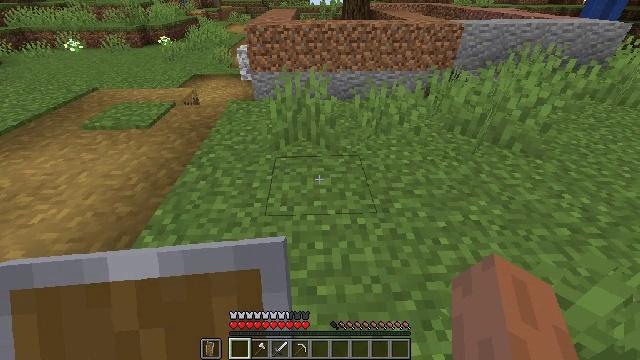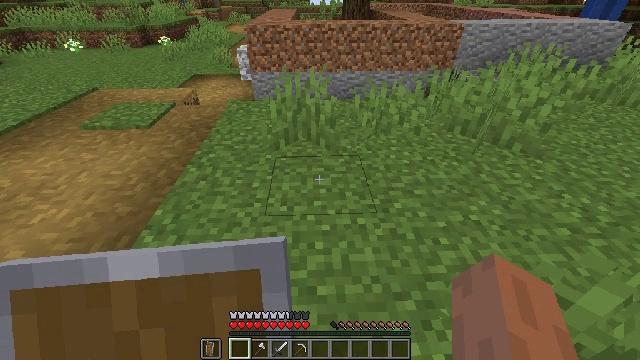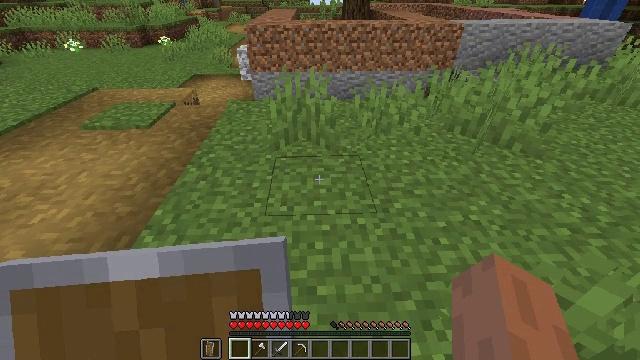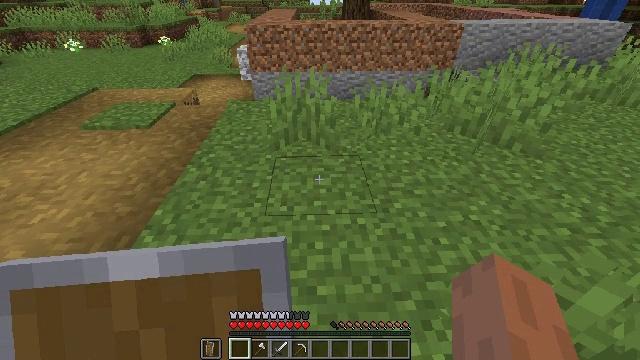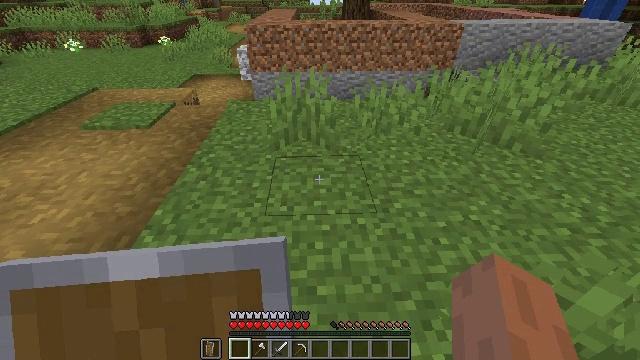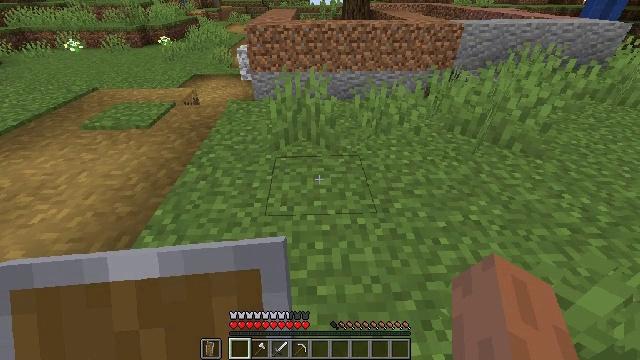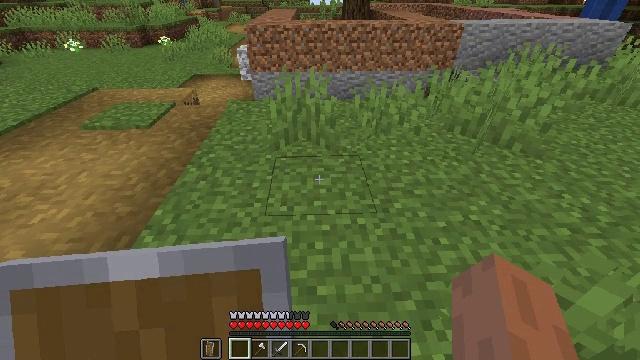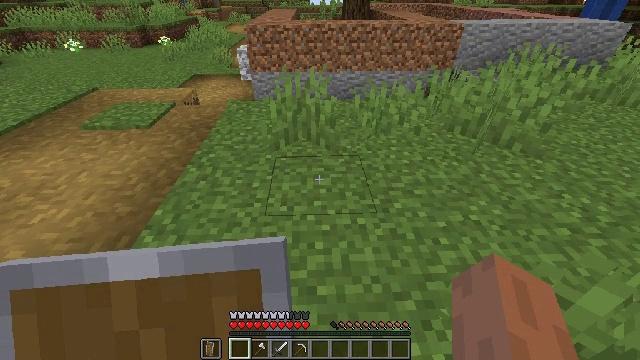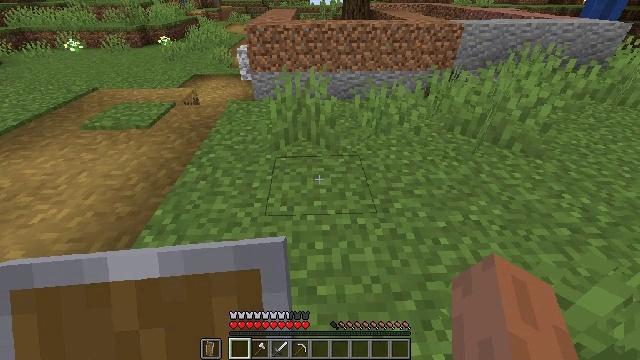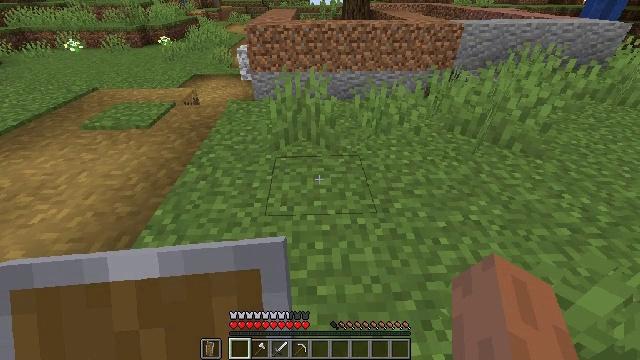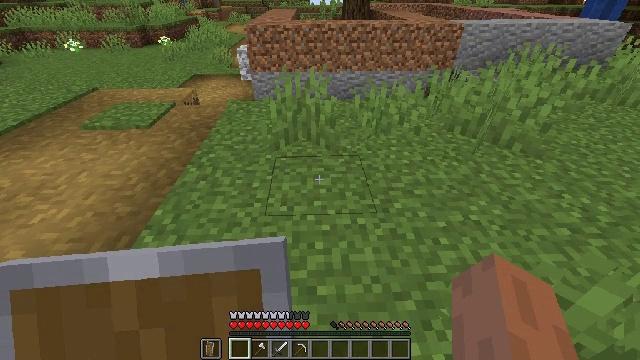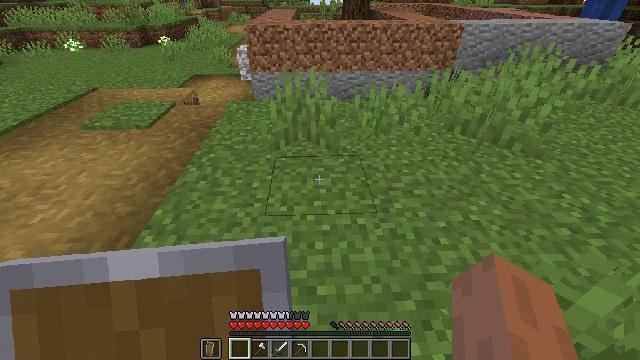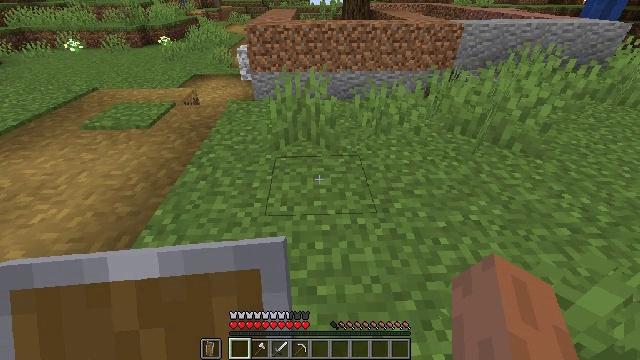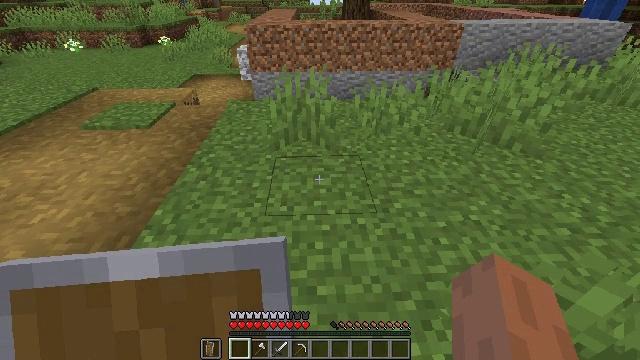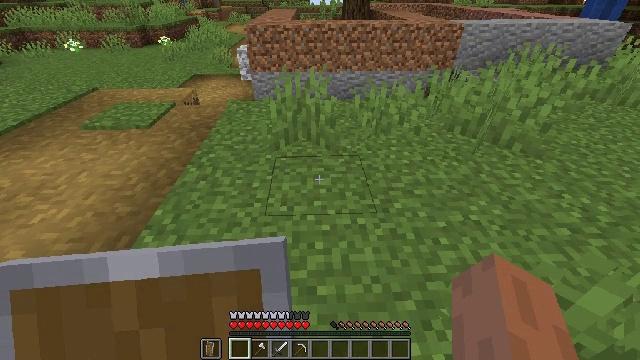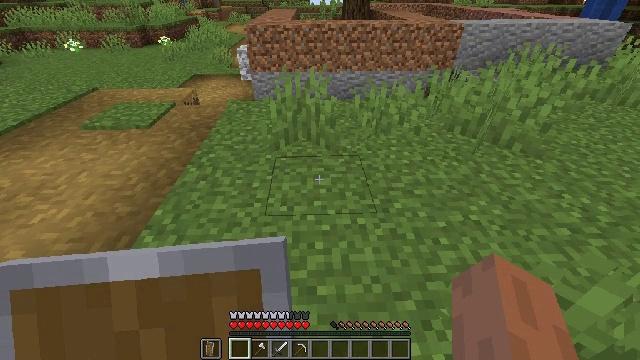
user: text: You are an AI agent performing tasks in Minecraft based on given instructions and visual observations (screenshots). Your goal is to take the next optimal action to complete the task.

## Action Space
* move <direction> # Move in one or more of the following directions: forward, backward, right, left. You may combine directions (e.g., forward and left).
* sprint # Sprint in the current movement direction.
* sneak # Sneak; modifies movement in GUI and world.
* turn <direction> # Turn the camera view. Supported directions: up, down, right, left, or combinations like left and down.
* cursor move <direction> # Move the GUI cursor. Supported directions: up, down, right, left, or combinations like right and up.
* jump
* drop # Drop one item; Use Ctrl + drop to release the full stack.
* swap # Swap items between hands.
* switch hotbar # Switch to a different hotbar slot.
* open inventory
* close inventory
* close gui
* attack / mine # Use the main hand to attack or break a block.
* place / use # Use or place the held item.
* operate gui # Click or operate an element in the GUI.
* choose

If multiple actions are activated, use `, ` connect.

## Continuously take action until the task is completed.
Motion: motion action
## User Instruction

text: craft item air
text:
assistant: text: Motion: no_op
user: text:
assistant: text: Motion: no_op
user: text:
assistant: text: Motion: no_op
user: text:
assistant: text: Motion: no_op
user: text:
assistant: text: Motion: no_op
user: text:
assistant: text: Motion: no_op
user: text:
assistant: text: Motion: no_op
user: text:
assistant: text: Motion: no_op
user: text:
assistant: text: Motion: no_op
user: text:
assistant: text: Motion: no_op
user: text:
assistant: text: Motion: no_op
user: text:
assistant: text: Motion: no_op
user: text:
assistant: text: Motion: no_op
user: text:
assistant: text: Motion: no_op
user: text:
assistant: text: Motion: no_op
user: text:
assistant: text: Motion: no_op
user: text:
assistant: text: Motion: no_op
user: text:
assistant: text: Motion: no_op
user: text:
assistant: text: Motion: no_op
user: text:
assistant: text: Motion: no_op
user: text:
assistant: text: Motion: no_op
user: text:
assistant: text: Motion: no_op
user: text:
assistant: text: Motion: no_op
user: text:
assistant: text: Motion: no_op
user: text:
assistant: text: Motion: no_op
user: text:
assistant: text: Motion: no_op
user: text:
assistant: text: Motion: no_op
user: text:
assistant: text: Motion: no_op
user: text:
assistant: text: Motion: no_op
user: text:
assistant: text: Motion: no_op